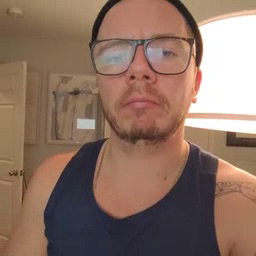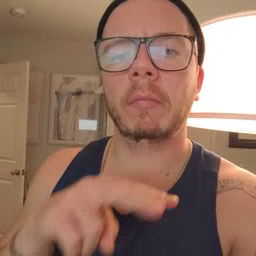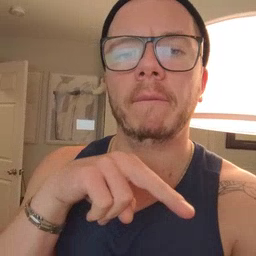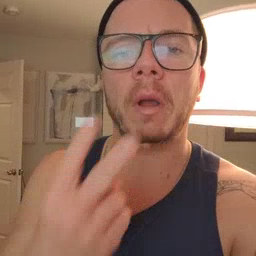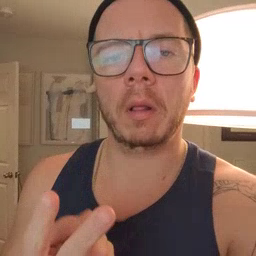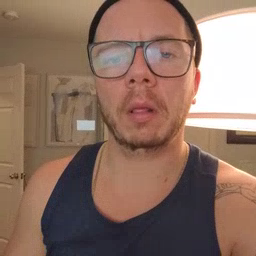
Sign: fall